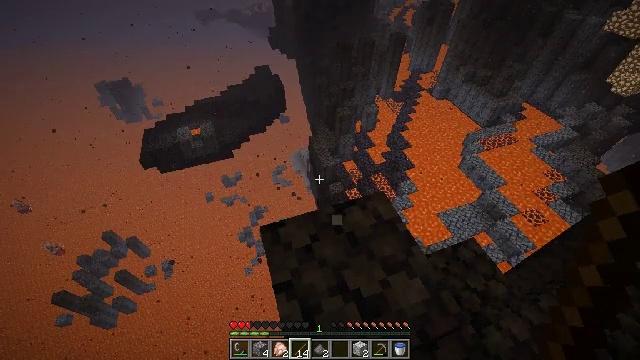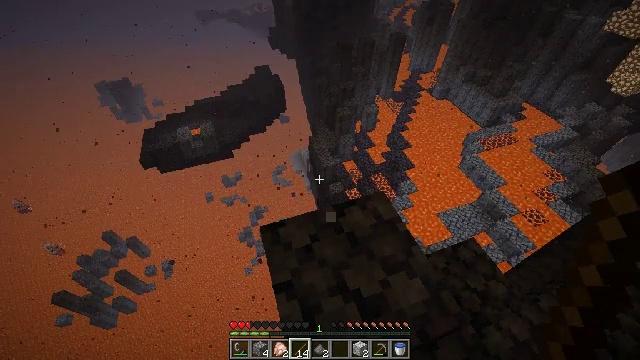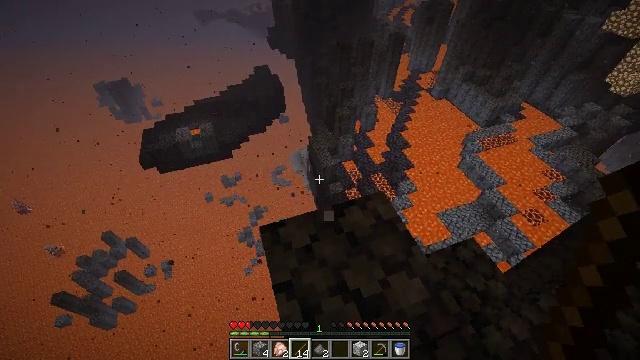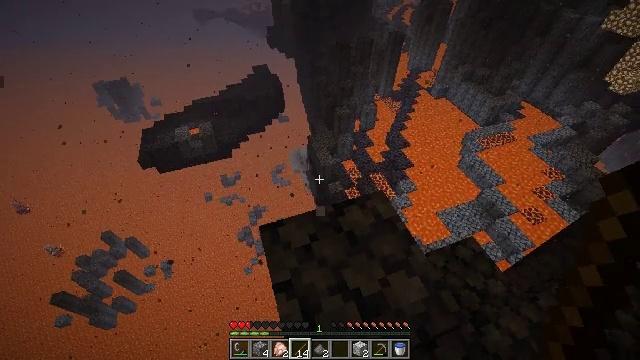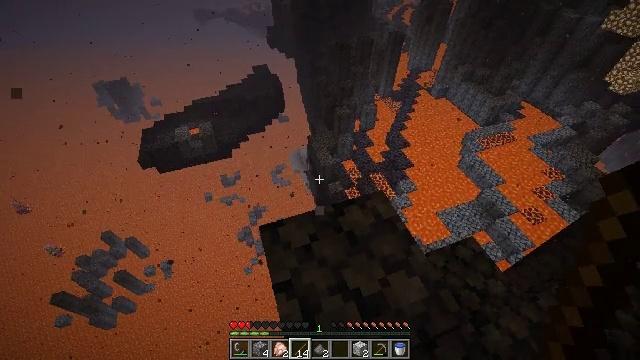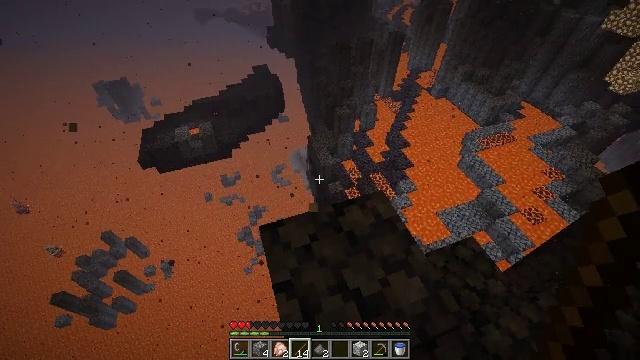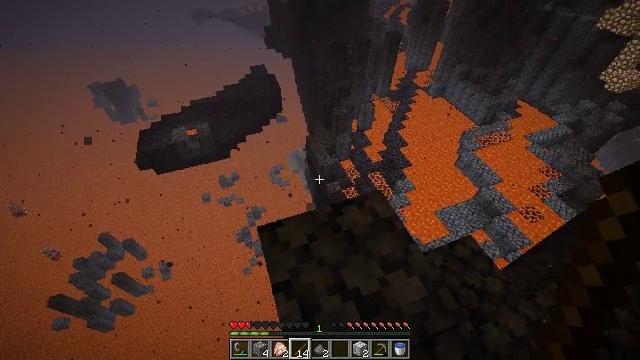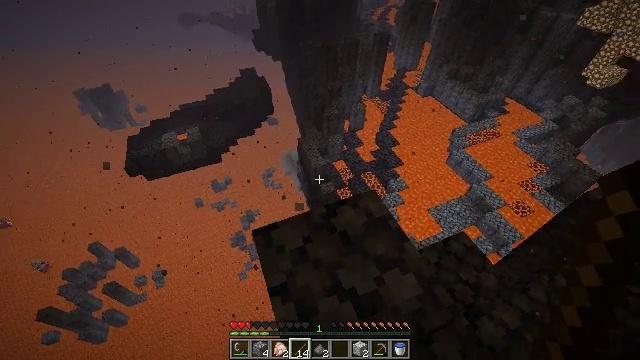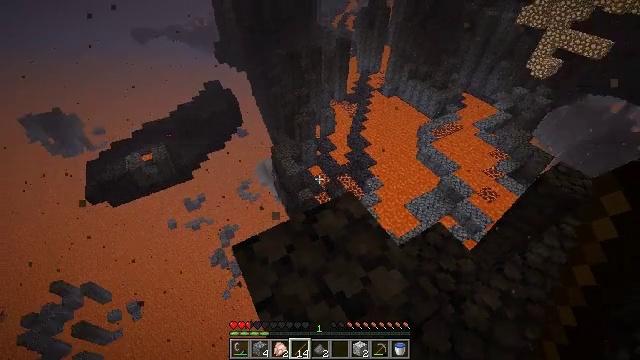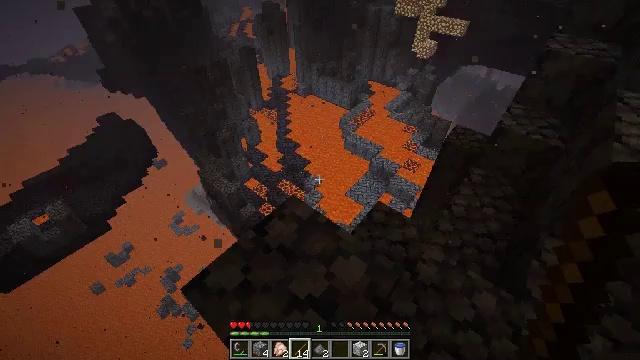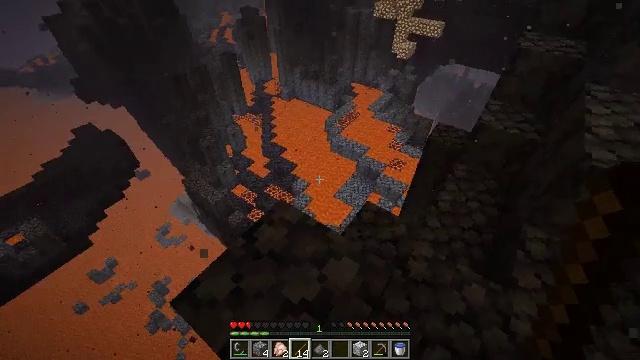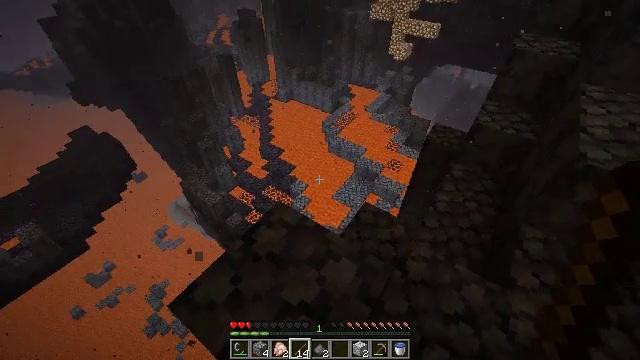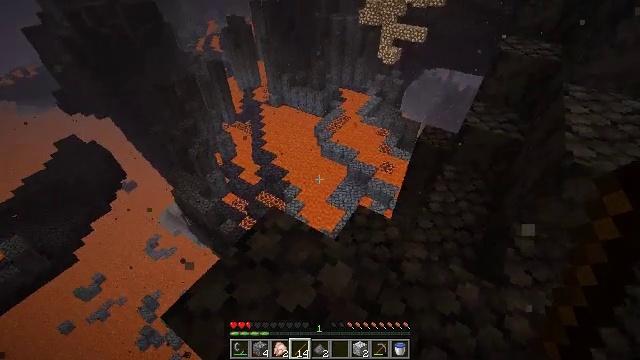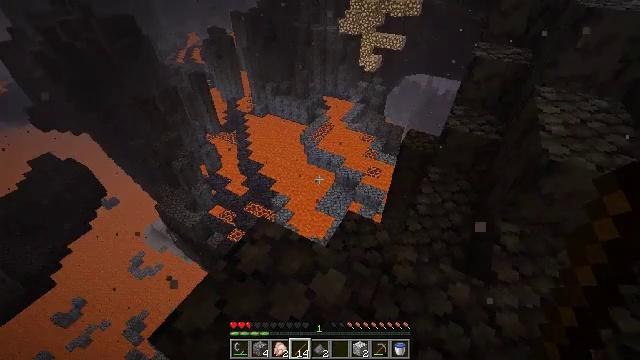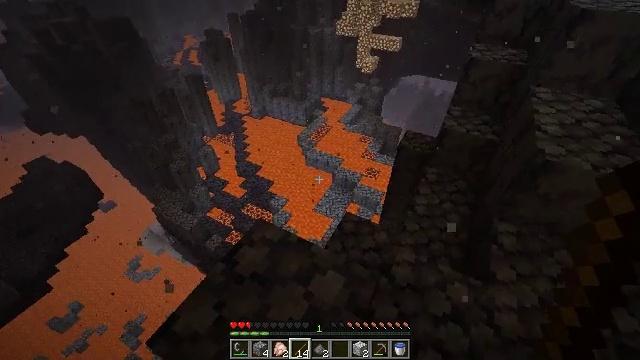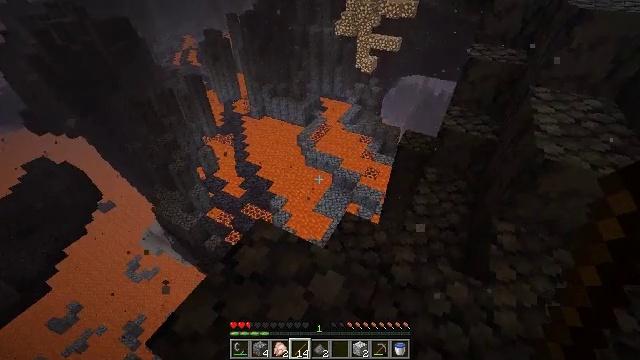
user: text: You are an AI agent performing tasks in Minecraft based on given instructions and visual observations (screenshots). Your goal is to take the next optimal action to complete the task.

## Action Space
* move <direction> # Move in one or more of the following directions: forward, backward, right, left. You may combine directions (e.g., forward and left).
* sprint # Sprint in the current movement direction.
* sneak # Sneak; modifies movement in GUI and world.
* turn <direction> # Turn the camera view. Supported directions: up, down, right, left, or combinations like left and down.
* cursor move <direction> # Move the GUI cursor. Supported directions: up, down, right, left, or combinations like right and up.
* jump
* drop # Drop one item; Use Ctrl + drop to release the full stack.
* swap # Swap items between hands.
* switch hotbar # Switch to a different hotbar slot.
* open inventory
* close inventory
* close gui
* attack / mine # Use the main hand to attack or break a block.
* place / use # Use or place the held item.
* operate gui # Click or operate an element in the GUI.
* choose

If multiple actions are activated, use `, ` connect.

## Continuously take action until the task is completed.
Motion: motion action
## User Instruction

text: Mine the basalt in the Nether.
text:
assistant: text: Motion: no_op
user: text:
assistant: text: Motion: no_op
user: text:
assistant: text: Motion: no_op
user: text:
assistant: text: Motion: no_op
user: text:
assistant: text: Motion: no_op
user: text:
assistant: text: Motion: no_op
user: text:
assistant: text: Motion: turn right
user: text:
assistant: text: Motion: turn right and up
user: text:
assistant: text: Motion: turn right
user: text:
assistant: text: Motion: turn right
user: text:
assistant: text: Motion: no_op
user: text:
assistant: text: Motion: turn right
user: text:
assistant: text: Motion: turn right and up
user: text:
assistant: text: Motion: no_op
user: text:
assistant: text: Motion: no_op
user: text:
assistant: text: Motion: turn right
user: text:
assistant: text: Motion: no_op
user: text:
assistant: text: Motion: no_op
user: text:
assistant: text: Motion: no_op
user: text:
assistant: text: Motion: turn left
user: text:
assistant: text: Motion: turn left
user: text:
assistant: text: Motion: move forward, turn left
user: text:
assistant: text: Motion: move forward, turn left
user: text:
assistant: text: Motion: move forward
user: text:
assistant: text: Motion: no_op
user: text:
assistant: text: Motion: no_op
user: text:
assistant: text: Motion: turn left
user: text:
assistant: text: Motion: turn left and down
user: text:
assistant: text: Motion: turn left and down
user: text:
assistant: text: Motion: turn left and down